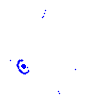
Particle: kaon